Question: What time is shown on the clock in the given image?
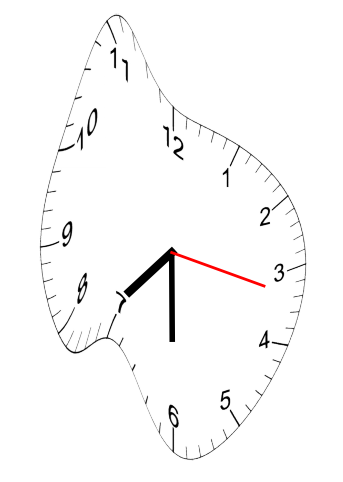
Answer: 07:30:17